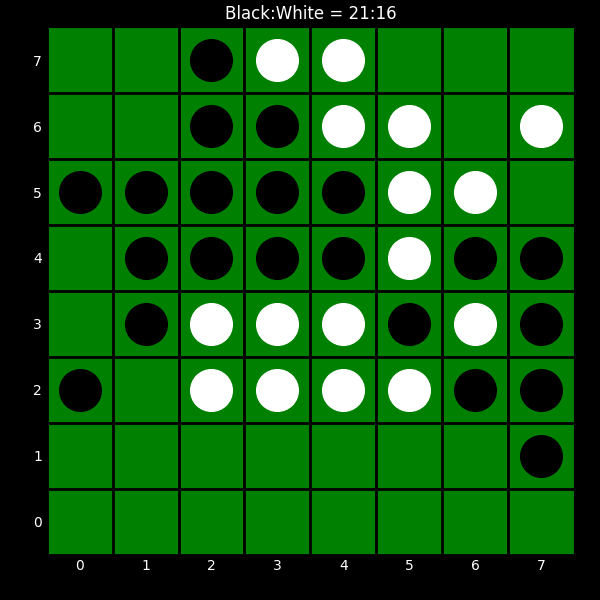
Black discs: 21
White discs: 16